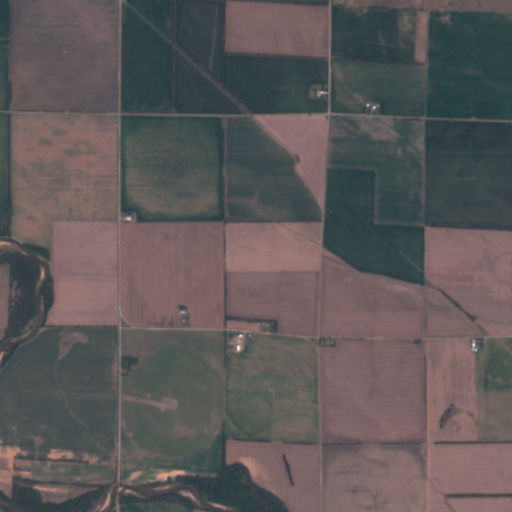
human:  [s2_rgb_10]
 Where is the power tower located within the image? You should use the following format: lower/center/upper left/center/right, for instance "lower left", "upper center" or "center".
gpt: The power tower is located in the right of the image.
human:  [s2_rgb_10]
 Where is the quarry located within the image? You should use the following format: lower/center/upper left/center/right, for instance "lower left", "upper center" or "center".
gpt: There is no quarry in the image.